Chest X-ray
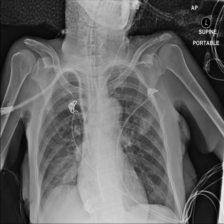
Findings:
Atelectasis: negative
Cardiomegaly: negative
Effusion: negative
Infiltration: positive
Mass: positive
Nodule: negative
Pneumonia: negative
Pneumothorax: negative
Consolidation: negative
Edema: negative
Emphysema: negative
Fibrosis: negative
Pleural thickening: negative
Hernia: negative